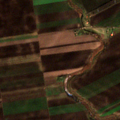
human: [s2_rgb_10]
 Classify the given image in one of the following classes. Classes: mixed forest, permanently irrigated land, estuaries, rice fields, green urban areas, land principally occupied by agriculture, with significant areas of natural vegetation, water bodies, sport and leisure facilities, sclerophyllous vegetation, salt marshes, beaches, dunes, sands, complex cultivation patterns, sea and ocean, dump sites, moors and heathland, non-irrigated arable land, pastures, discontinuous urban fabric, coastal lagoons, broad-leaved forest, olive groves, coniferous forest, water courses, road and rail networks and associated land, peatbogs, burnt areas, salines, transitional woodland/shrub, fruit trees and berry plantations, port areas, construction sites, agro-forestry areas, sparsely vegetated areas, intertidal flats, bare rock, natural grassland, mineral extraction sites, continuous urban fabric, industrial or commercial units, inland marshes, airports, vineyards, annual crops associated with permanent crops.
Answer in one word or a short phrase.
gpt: non-irrigated arable land, transitional woodland/shrub